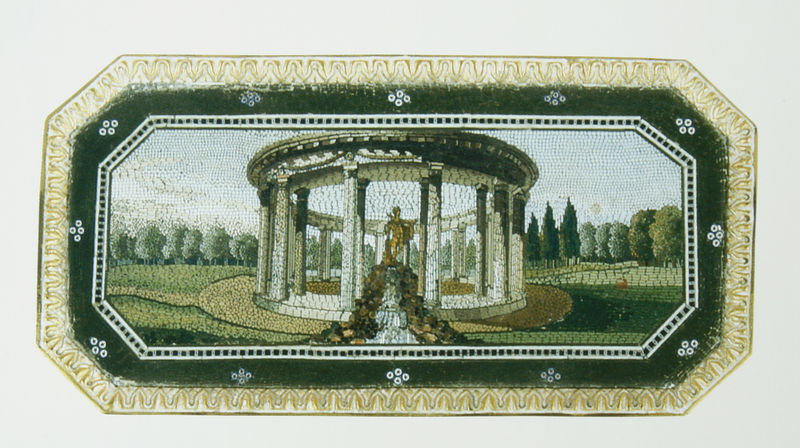
Titel: Mosaik. Apollo-Kolonnade
Künstler: G. F. Weckler
Standort: St. Petersburg
Institution: Schloss Pawlowsk
Schlagwörter: baum, blau, dunkel, gott, himmel, schatten, weiß, bäume, gelb, grün, landschaft, ocker, blumen, braun, grau, hell, hintergrund, licht, marmor, säule, säulen, gras, park, weg, wiese, beige, muster, ornament, architektur, barock, rahmen, schale, sockel, tablett, bach, natur, pappeln, figur, gold, stickerei, musik, pflanze, wald, brunnen, rund, garten, keramik, skulptur, statue, zypressen, sommer, fußboden, mauer, allee, rand, ornamente, verzierung, plastik, podest, foto, punkte, offen, antike, porzellan, denkmal, kreise, fliese, kachel, mosaik, fries, efeu, farbfoto, briefmarke, griechenland, tempel, konsolen, monopteros, pavillon, rundtempel, tholos, grüntöne, stickerein, dorisch, emblem, ornamentik, herkules, achteck, gebälk, kyma, rondell, mehreck, rundbau, zahnschnitt, rotonde, dorische säulen, säulenbau, monopterus, tableau, isis, brpnnen, kyme, prozessionsweg, weihgaben, weihweg, vespa, tempel griechenland bäume tablett grün säulen